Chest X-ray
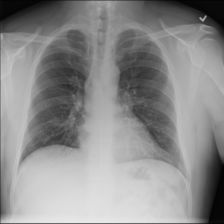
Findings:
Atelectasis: negative
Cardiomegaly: negative
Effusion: negative
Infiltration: negative
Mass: negative
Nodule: negative
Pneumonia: negative
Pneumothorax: negative
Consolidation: negative
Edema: negative
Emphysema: negative
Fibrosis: negative
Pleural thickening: negative
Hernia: negative